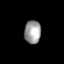
Tissue: lung
Cell type: Myeloid cells
Senescence score: 0.2208
Nuclear area (px): 380
Mean DAPI intensity: 155.508